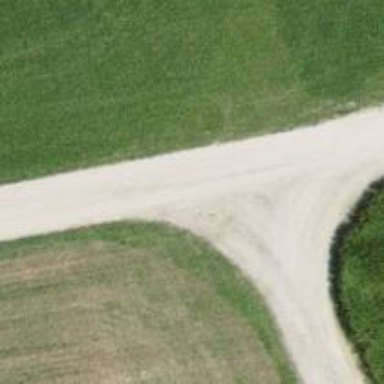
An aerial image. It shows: Compacted track with grade2 level.